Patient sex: F
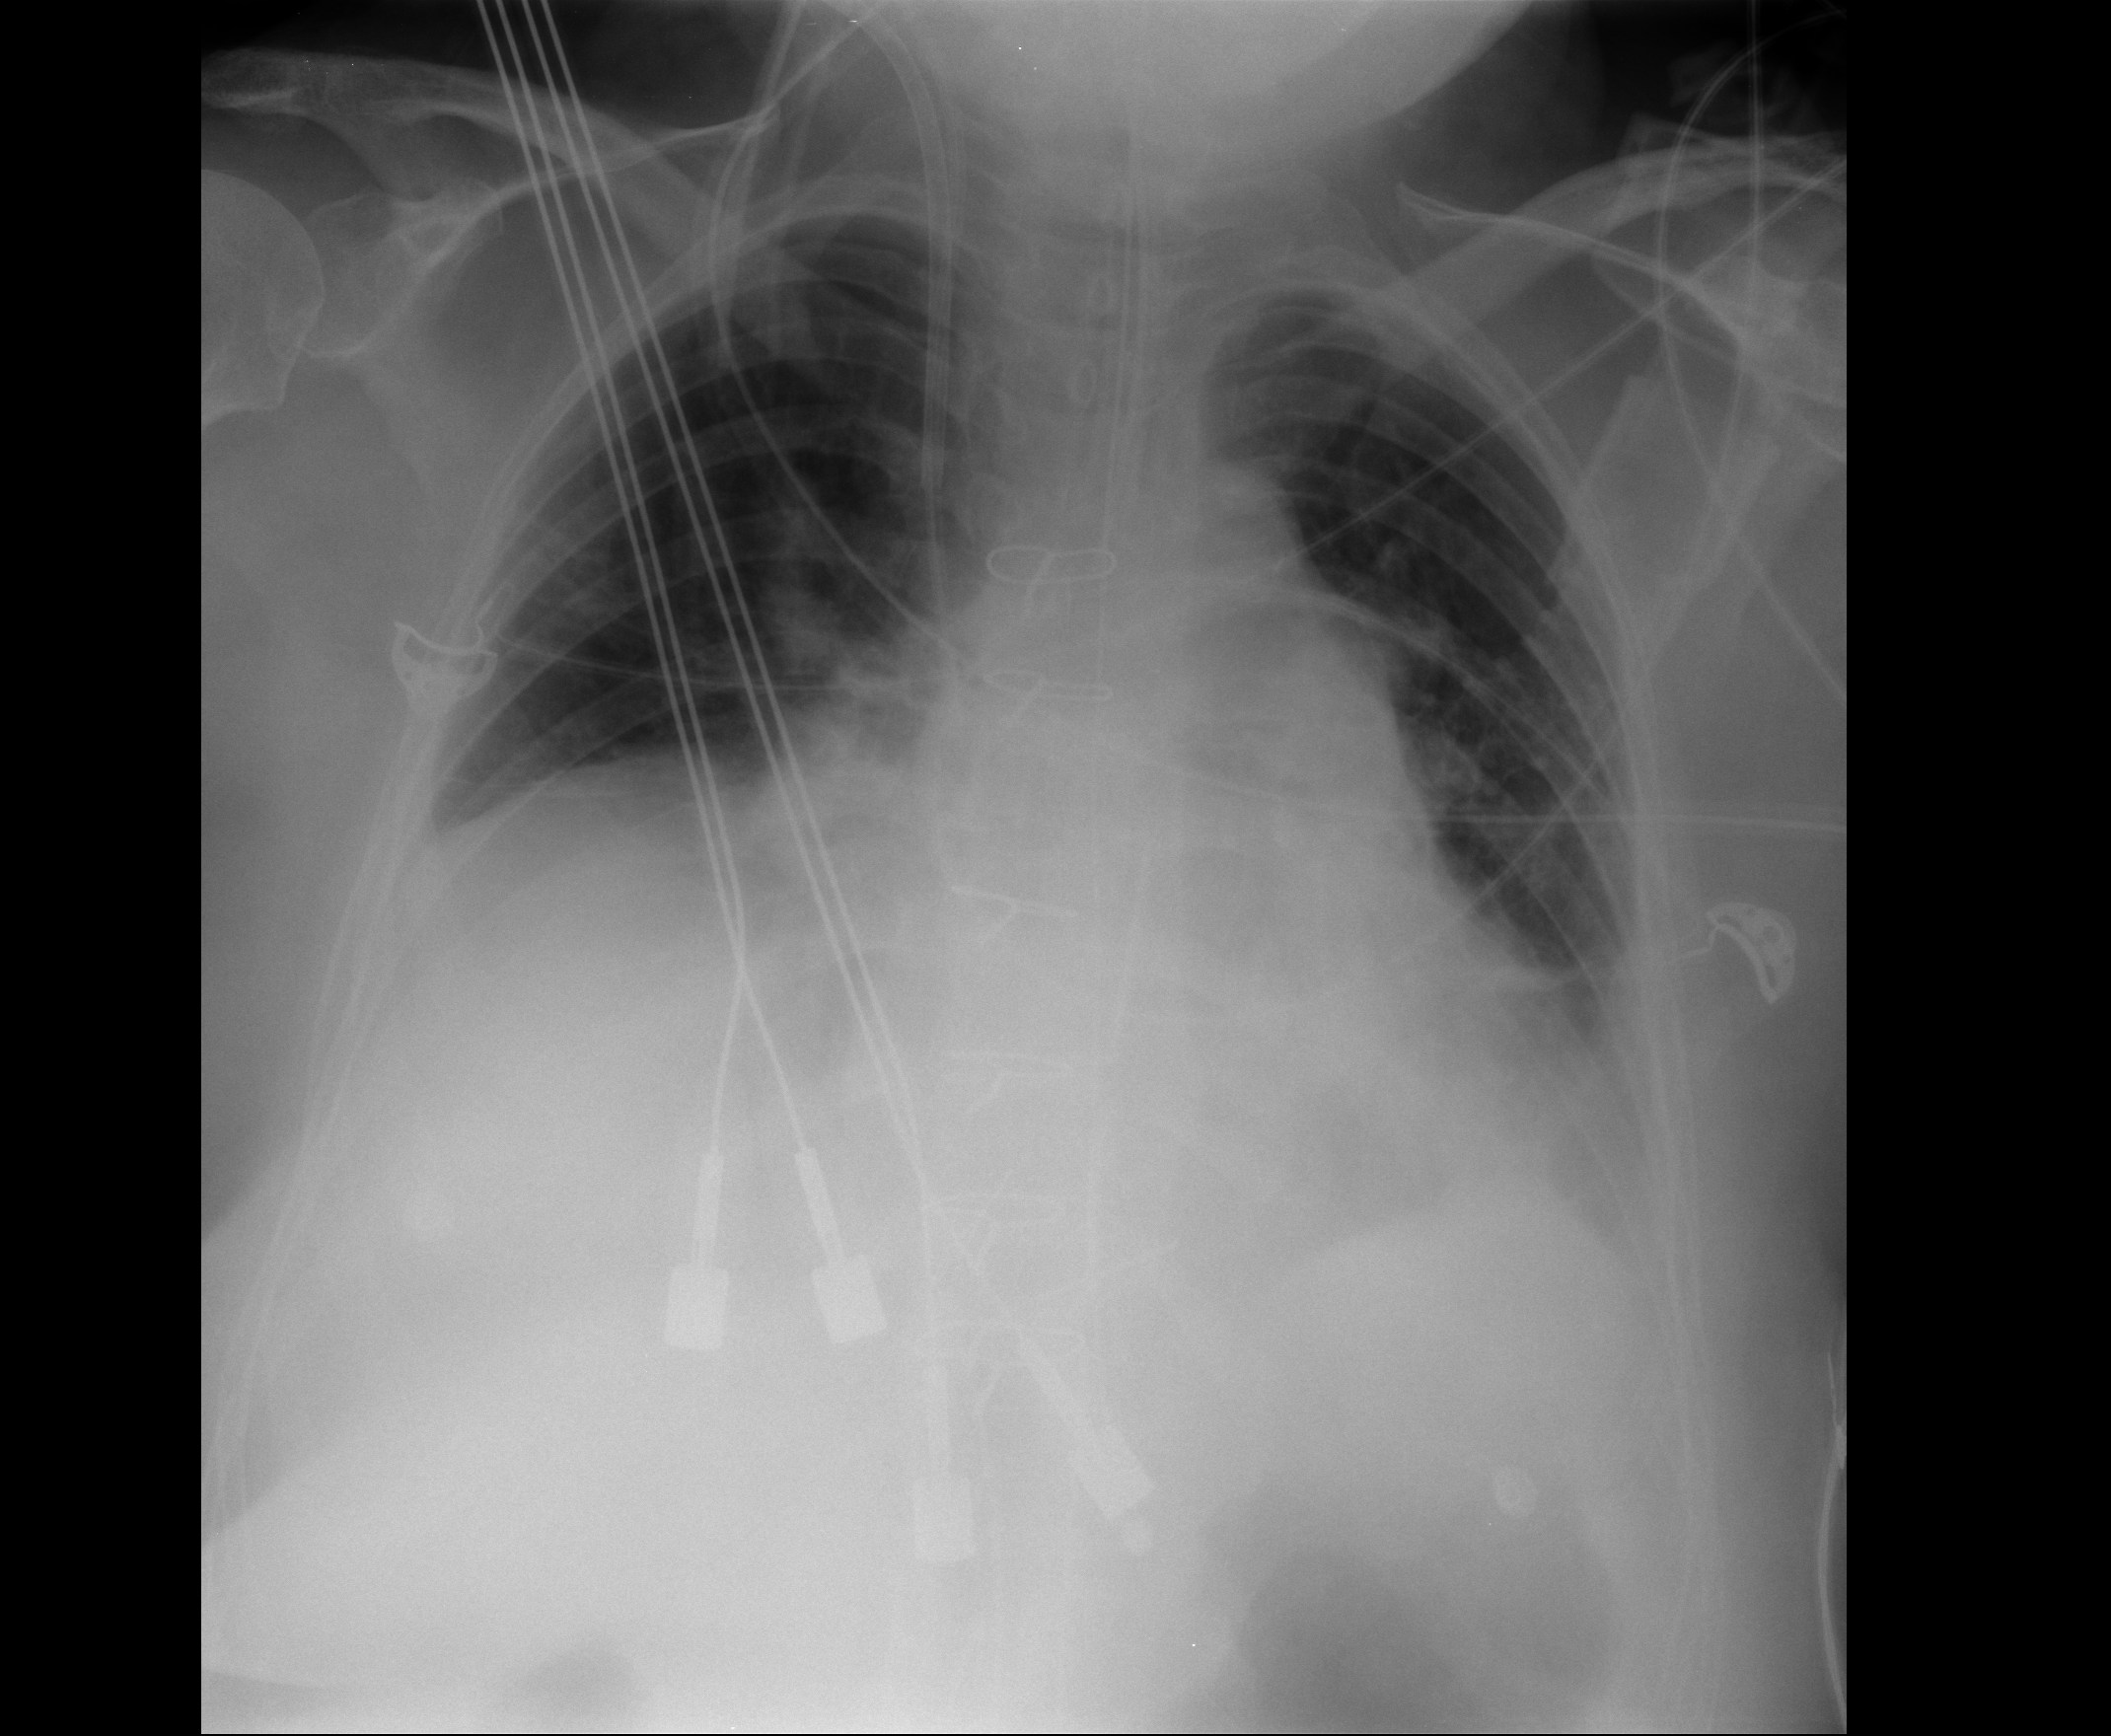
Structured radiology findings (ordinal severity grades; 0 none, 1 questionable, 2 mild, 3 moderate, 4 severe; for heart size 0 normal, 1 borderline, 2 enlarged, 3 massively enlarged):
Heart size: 2
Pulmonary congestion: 1
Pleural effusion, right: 1
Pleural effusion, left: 2
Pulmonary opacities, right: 0
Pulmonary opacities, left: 0
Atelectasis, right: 2
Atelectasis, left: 2